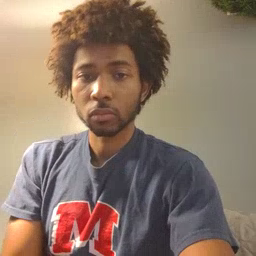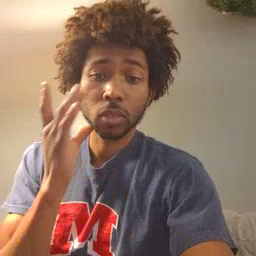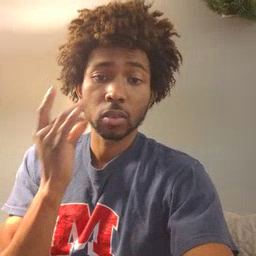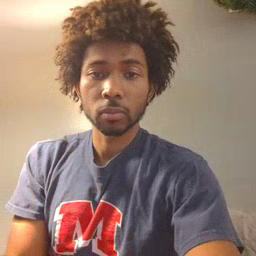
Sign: cat